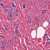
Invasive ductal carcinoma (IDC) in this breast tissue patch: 1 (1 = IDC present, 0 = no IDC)